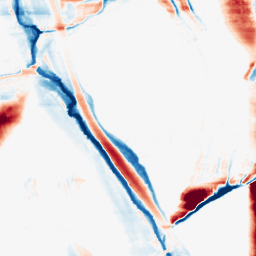
Category: morphological
Decomposition family: morphological_ellipse
Decomposition parameters: operation: average
width: 5
height: 50
Upsampling method: linear_exact
Upsampling parameters: scale: 2
Upsampling scale: 2